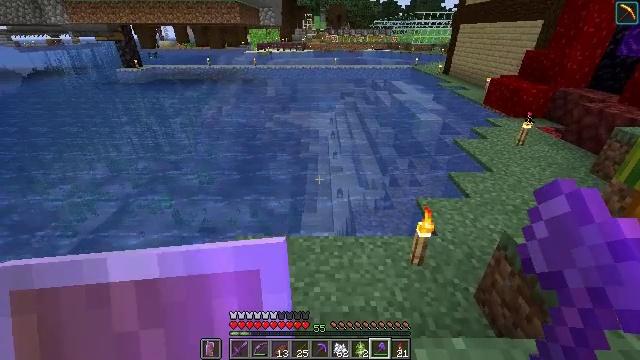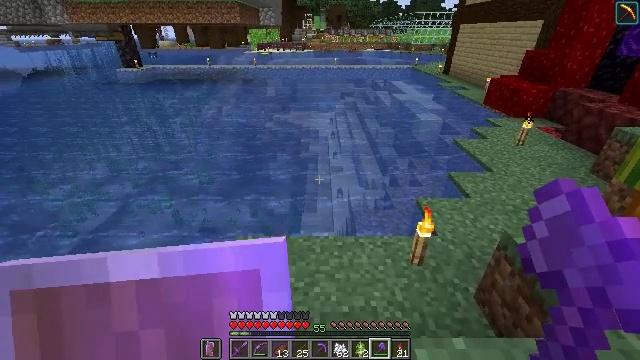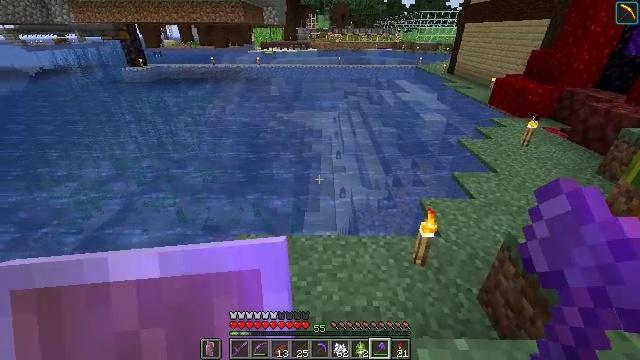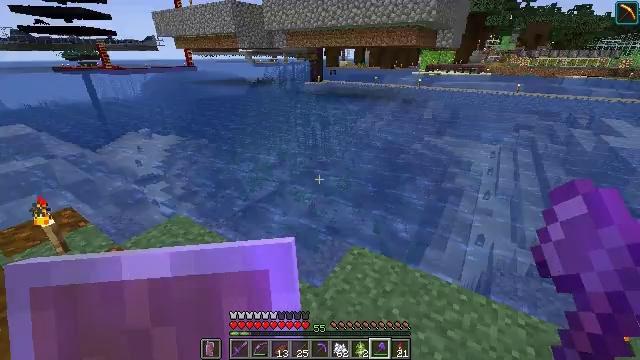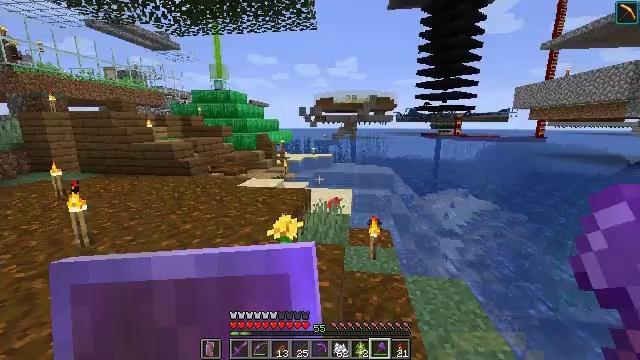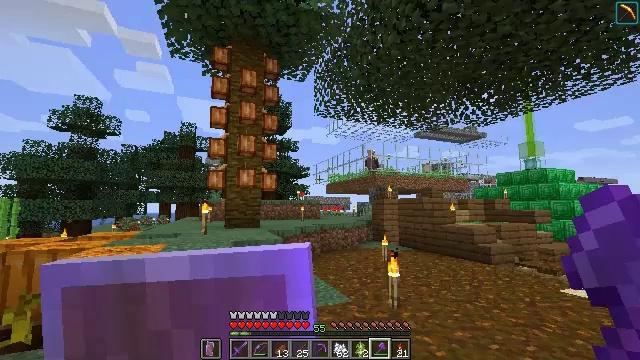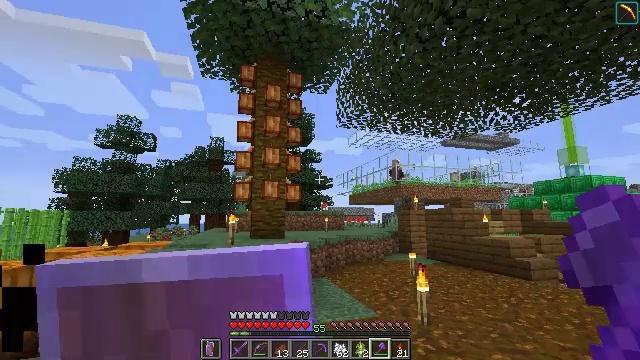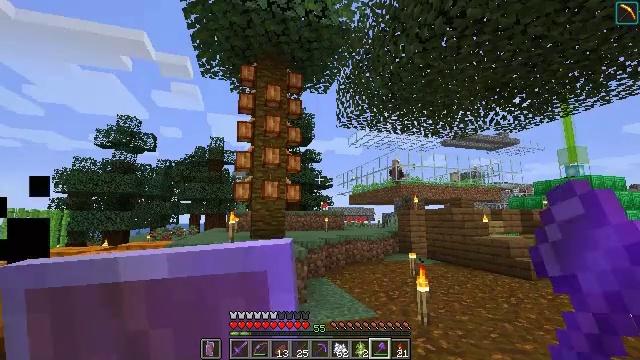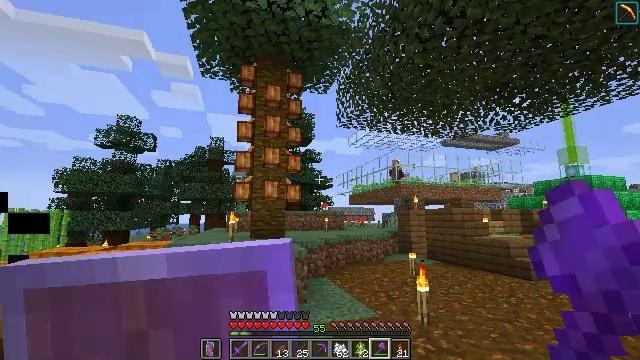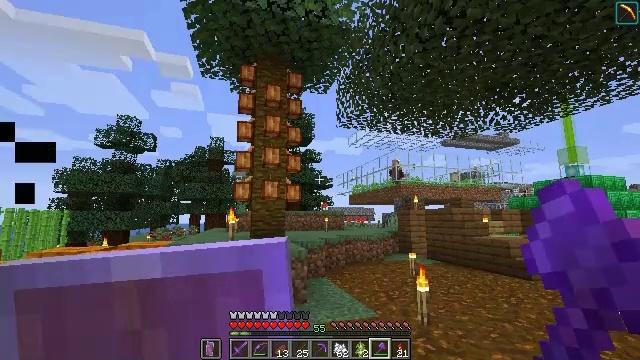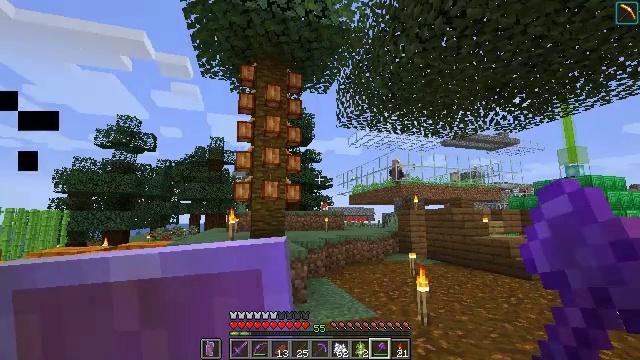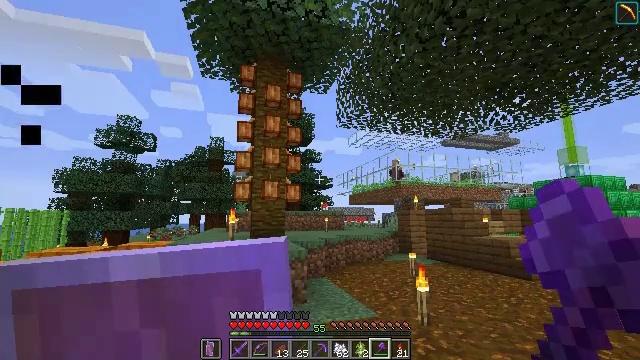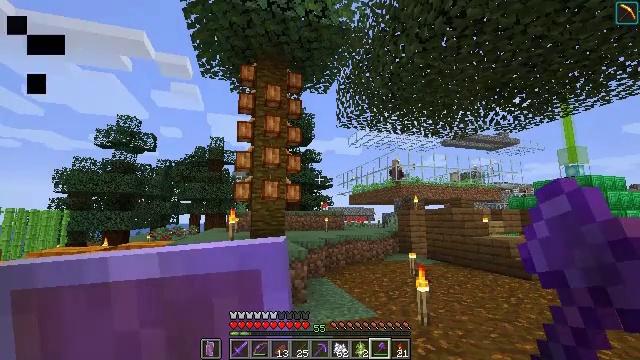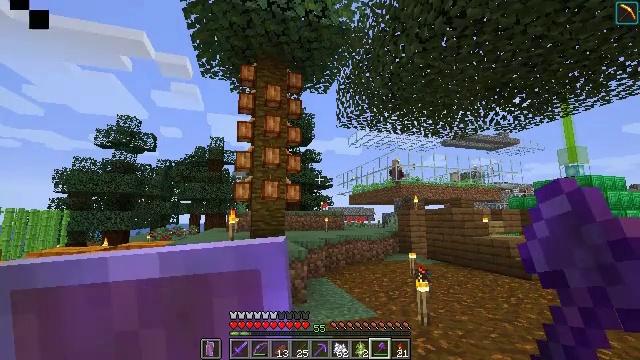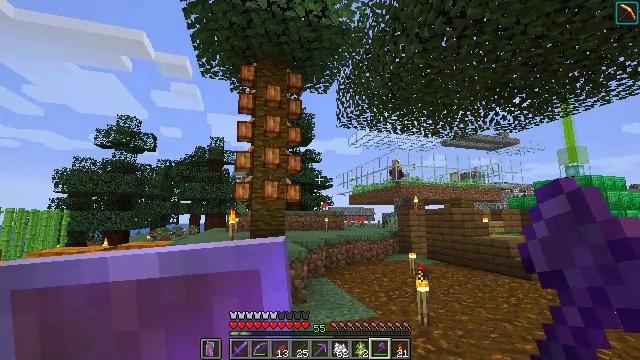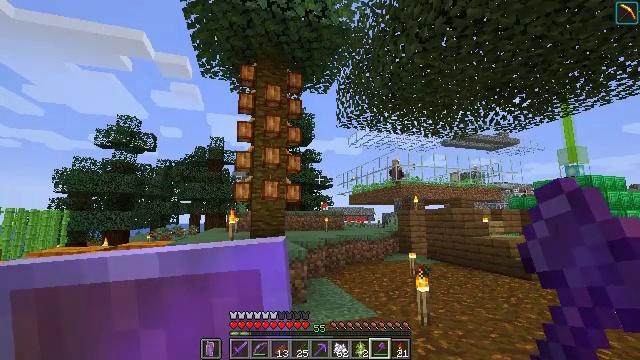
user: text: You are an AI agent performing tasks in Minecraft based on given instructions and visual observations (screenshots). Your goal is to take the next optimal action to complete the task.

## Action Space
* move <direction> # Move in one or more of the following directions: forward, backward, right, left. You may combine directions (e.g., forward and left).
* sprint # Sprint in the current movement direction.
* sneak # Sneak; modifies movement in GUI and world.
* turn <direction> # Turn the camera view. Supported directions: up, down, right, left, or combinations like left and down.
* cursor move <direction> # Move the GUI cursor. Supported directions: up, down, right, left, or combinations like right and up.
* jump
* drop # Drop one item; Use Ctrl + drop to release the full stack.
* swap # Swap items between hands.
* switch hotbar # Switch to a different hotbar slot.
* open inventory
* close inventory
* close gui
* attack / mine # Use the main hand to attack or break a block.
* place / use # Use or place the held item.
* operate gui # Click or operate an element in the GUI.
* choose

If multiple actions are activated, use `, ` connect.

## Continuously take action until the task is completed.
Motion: motion action
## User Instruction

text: Remove the oak fence from its place.
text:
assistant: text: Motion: no_op
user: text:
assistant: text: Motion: no_op
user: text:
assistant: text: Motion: turn left and up
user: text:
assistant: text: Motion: turn left and up
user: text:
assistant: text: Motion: turn left and up
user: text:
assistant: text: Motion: turn left and up
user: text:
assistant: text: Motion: no_op
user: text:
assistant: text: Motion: no_op
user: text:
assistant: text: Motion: no_op
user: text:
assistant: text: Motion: no_op
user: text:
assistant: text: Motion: no_op
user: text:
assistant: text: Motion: no_op
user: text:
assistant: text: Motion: no_op
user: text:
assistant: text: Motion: no_op
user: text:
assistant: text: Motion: no_op
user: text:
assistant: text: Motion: no_op
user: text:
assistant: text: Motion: no_op
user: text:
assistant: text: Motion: no_op
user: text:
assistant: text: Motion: no_op
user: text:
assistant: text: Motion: no_op
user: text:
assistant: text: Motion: no_op
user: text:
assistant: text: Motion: move forward
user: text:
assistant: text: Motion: move forward
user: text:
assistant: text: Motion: move forward
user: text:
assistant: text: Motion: move forward
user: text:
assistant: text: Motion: move forward
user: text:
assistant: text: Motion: move forward
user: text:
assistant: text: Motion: move forward
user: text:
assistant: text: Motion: move forward
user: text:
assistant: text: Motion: move forward